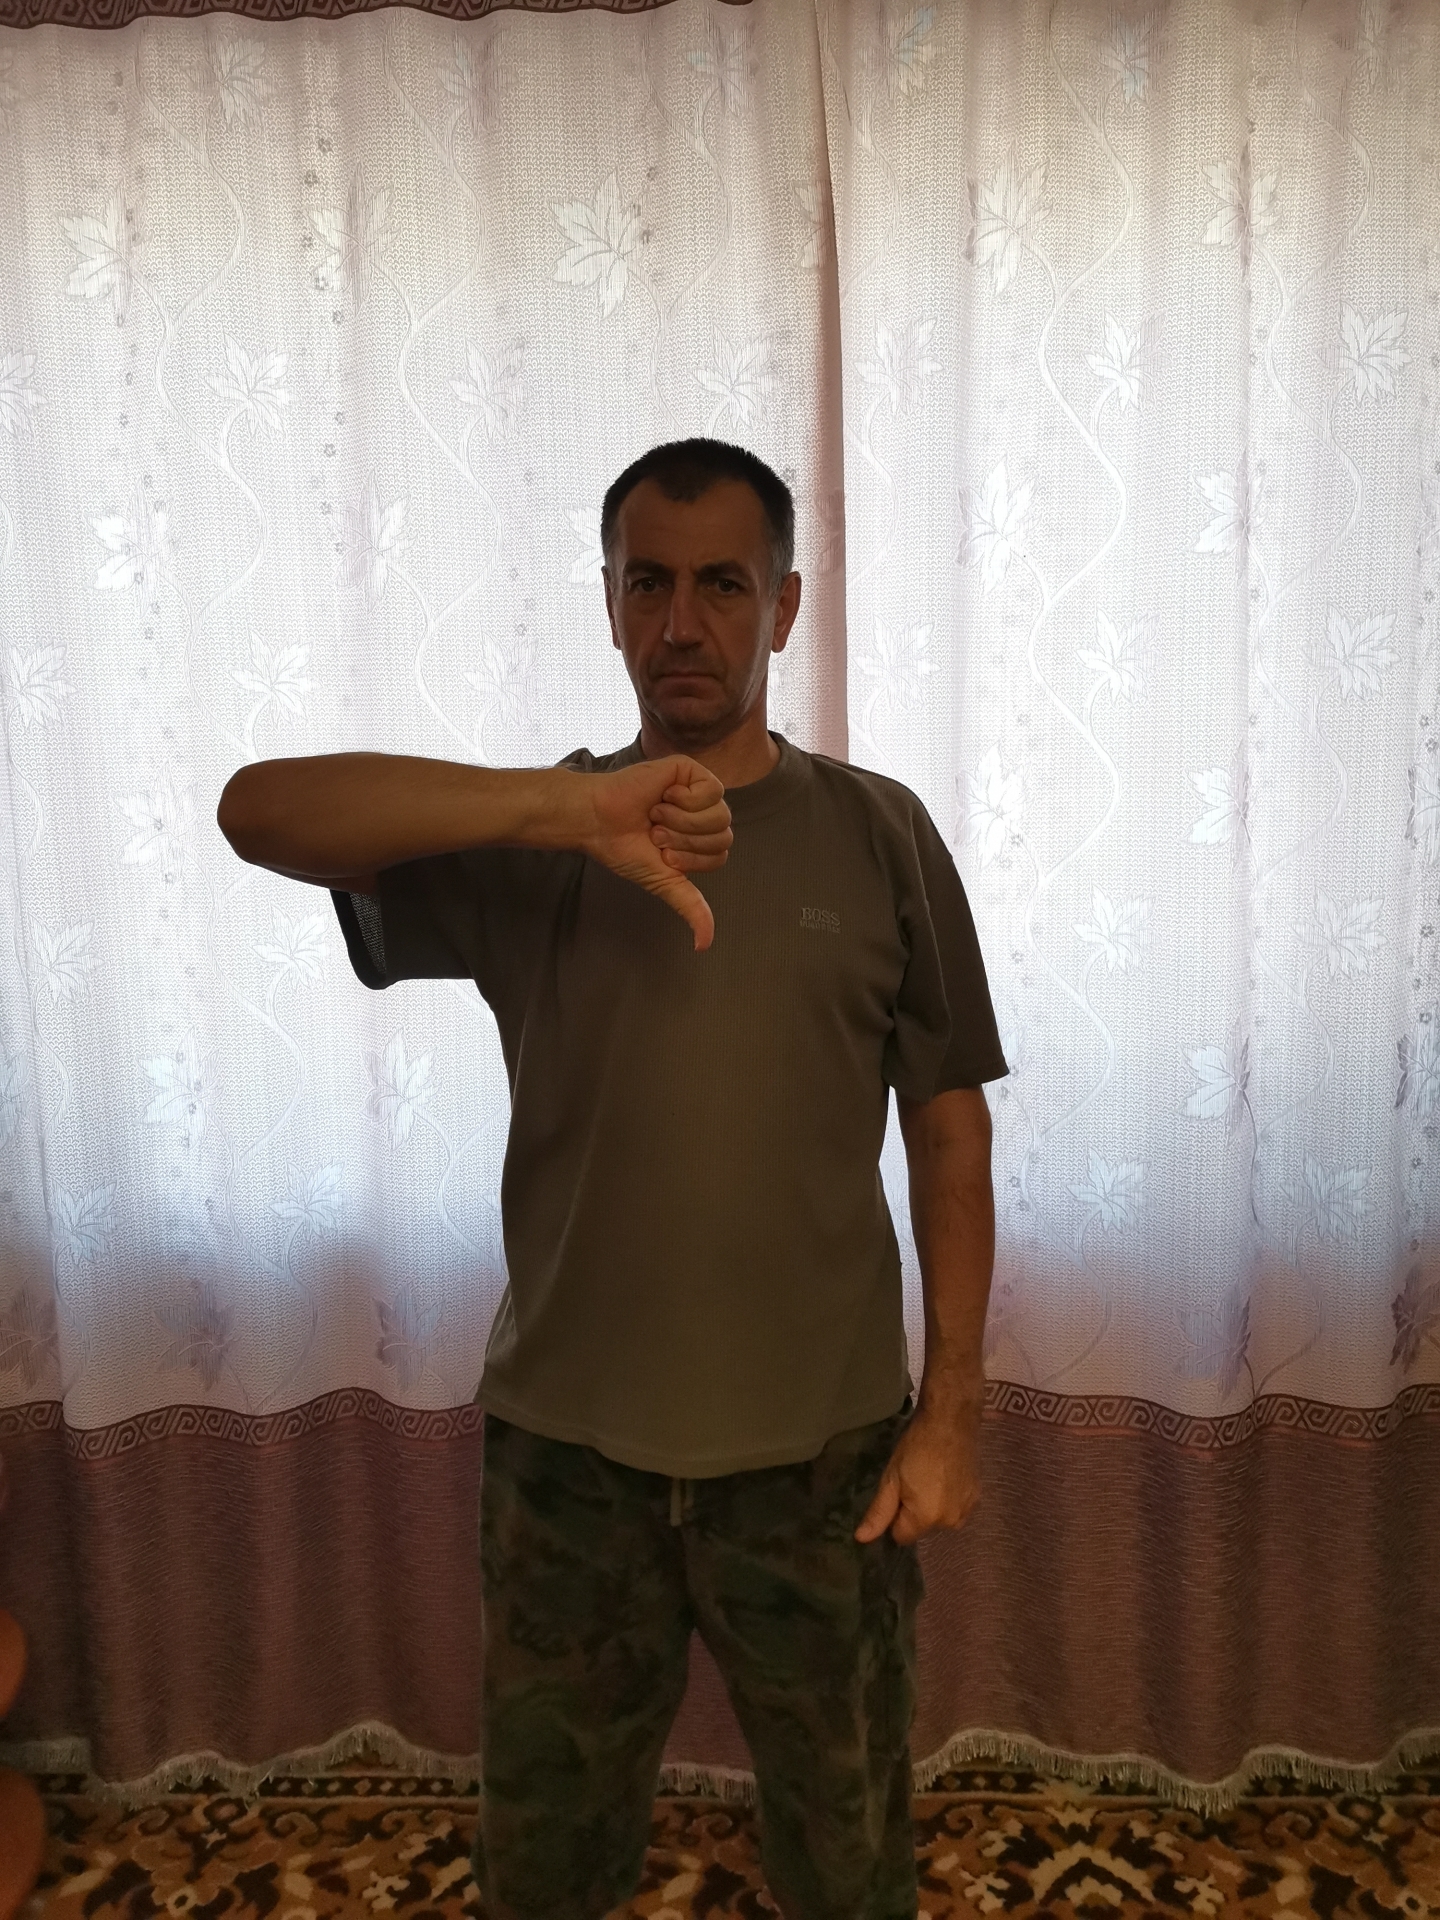
Label: clear